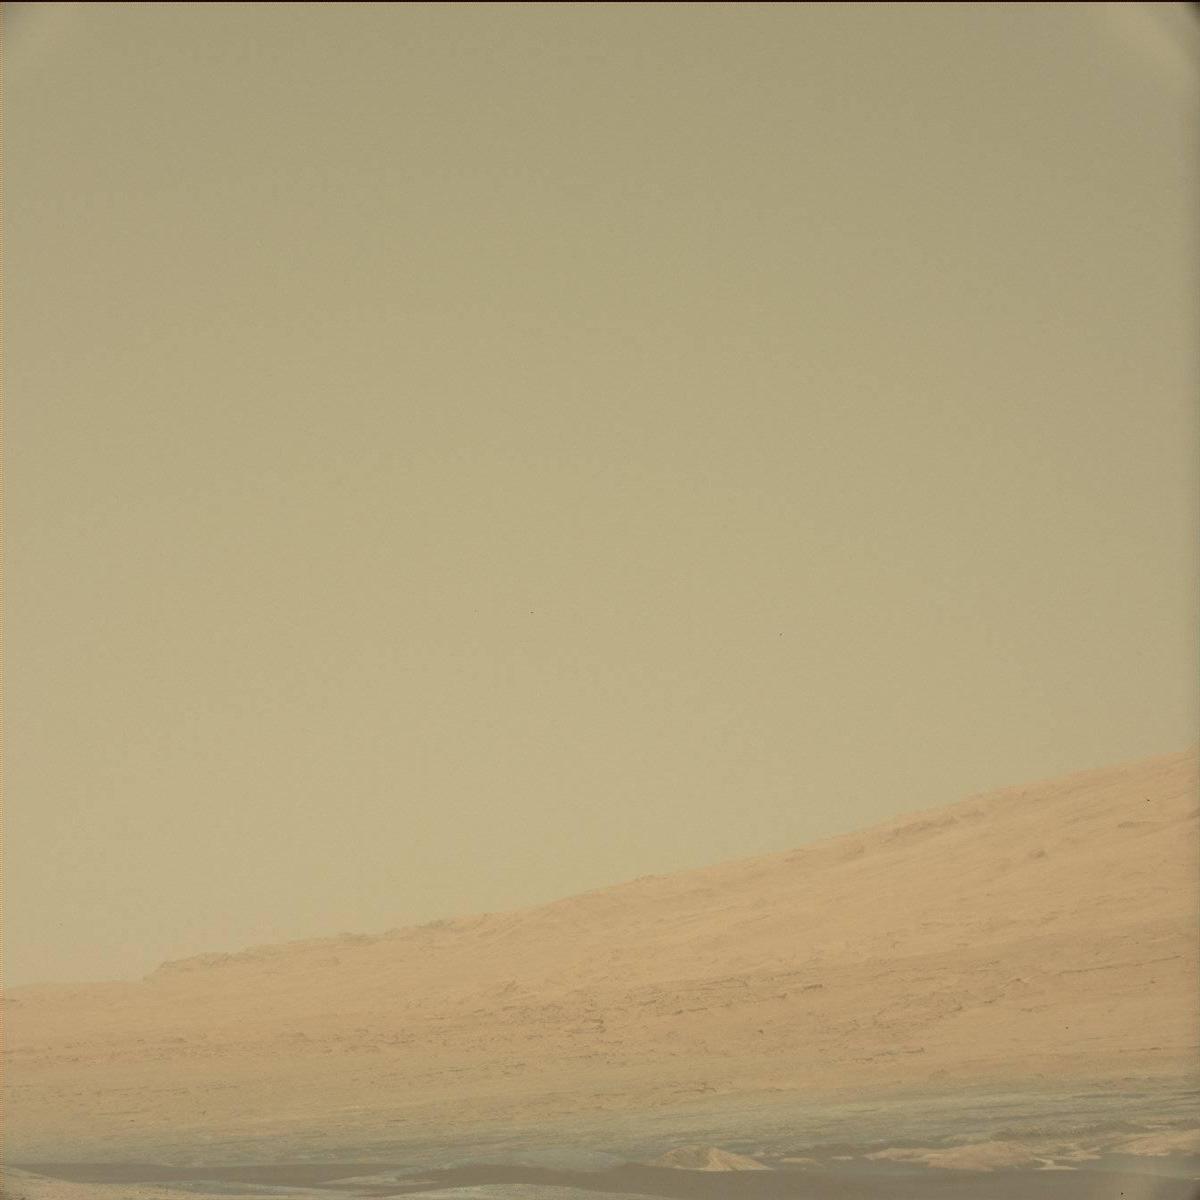
Terrain classes present: Ridge, Sky